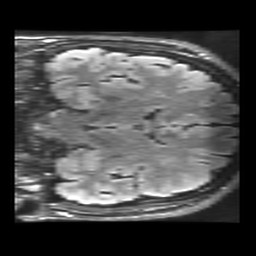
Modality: FLAIR
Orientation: coronal
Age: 22
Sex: male
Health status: healthy
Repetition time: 12 s
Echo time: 0.09782 s